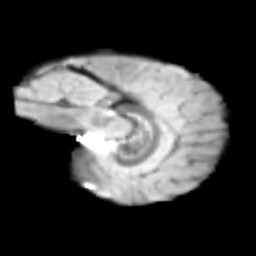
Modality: T2w
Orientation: sagittal
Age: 10
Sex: female
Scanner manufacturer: siemens
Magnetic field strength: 3 T
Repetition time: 3.8 s
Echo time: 0.07 s